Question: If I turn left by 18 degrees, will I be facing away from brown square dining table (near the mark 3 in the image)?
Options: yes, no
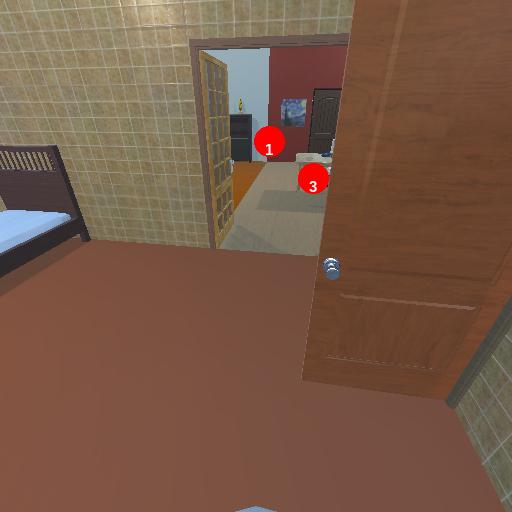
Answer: yes